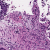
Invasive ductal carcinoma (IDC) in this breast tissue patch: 1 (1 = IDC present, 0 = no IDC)